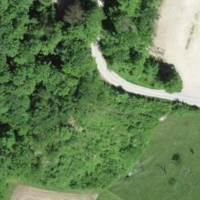
EUNIS habitat code: 25
Species observed at this site:
Melittis melissophyllum